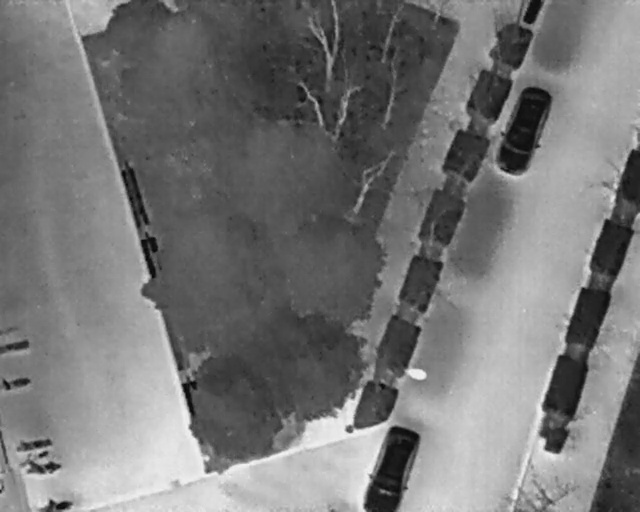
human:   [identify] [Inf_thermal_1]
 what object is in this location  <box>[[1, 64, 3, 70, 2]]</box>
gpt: <ref>1 medium bicycle at the left</ref>

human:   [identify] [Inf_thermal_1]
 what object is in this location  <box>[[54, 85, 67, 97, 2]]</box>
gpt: <ref>1 large car at the bottom</ref>